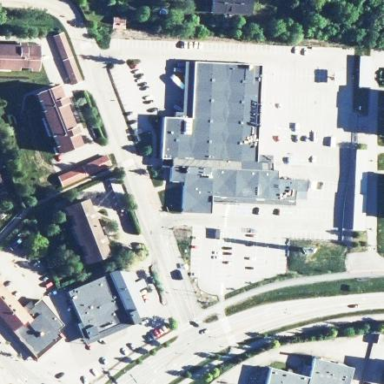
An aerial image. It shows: Mall building.